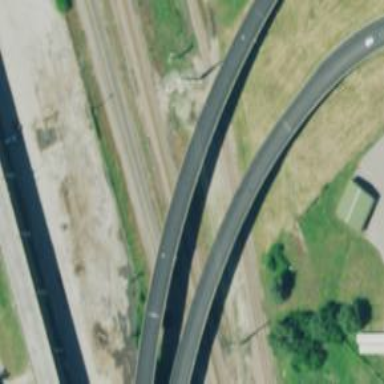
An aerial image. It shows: Viaduct bridge over motorway link.